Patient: sex M, age 64
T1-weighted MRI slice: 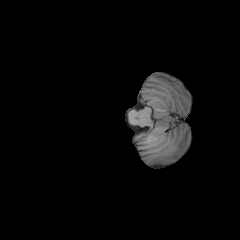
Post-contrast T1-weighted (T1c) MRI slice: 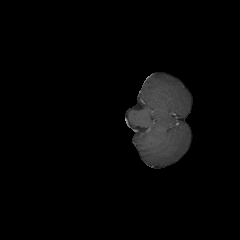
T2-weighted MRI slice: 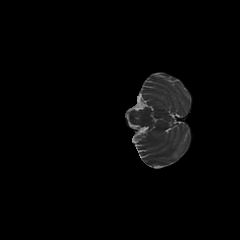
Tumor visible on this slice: no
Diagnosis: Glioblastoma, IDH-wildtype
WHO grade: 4